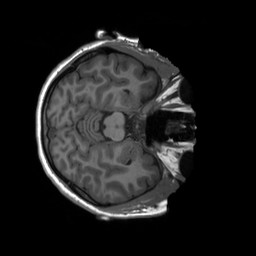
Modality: T1w
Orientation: axial
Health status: healthy
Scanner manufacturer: siemens
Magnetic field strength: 3 T
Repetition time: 2.3 s
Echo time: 0.00207 s